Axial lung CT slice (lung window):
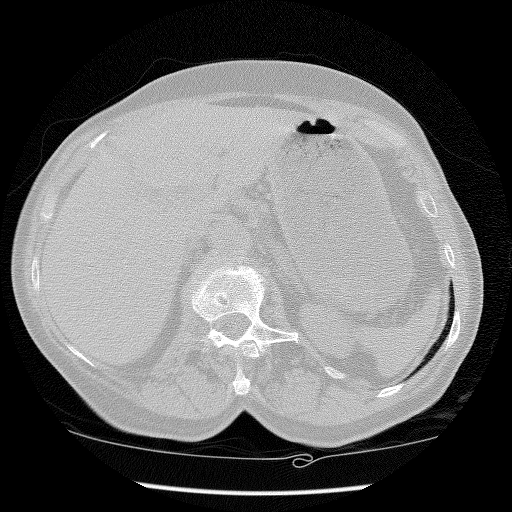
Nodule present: no